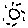
Label: sun